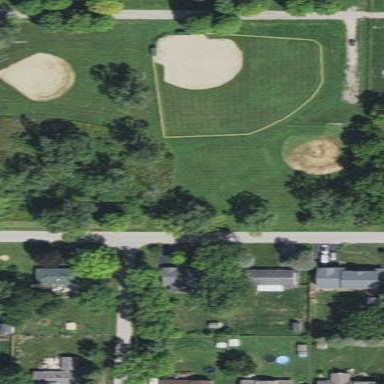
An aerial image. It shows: Baseball pitch for leisure and sports activities.